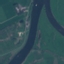
Label: River